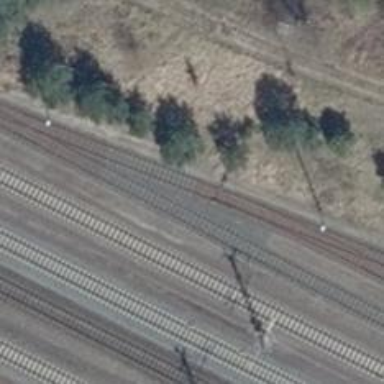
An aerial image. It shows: Railway switch with the turnout on the right side.